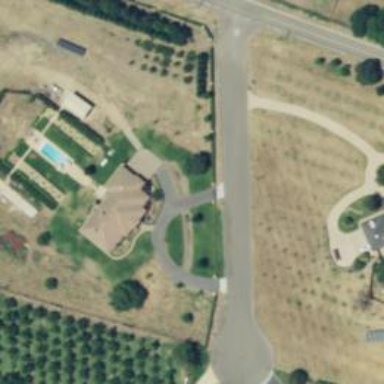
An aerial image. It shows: Driveway leading to service road.